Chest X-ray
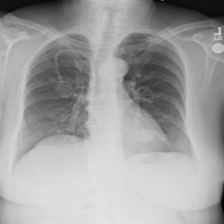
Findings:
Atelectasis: negative
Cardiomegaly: negative
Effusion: negative
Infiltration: negative
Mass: negative
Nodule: negative
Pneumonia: negative
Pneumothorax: negative
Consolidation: negative
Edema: negative
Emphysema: negative
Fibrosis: negative
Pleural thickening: negative
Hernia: negative